Question: ErrorMessage:
'''
err: {
"type": "MongooseError",
"message": "Query was already executed: guilds.findOne({ name: 'Stream Squire' })",
'''
Code:
'''
async function lookUpDB(guildName, lookFor) {
const query = {name: guildName}
const guildModel = await model('guilds', GuildSchema)
const guildFind = guildModel.findOne(
query,
(err, doc) => {
console.log(doc || err)
}
)
return guildFind
}
'''
Database Data:

Goal: I'm trying to make a function that will work anytime I need to find something in the database. Currently getting the error up top when i try to find the prefix. I'm not too familiar with mongoose or mongodb this is a discord bot to I was making to try and learn how to use it
Update:
Guild Schema
'''
const { model, Schema } = require('mongoose')
const GuildSchema = new Schema(
{},
{
strict: false,
versionKey: false,
}
)
module.exports = { GuildSchema, model }
'''
Database:
'''
const mongoose = require('mongoose')
const { logger } = require('../config/pino')
const { config } = require('../config/dotenv')
mongoose.connect(
//removed info
{
useNewUrlParser: true,
useUnifiedTopology: true,
}
)
const { connection: db } = mongoose
db.on('connected', () => {
logger.info('Database connected')
})
db.on('disconnected', () => {
logger.info('Database disconnected')
})
db.on('error', (err) => {
logger.error(err)
})
module.exports = { db }
'''
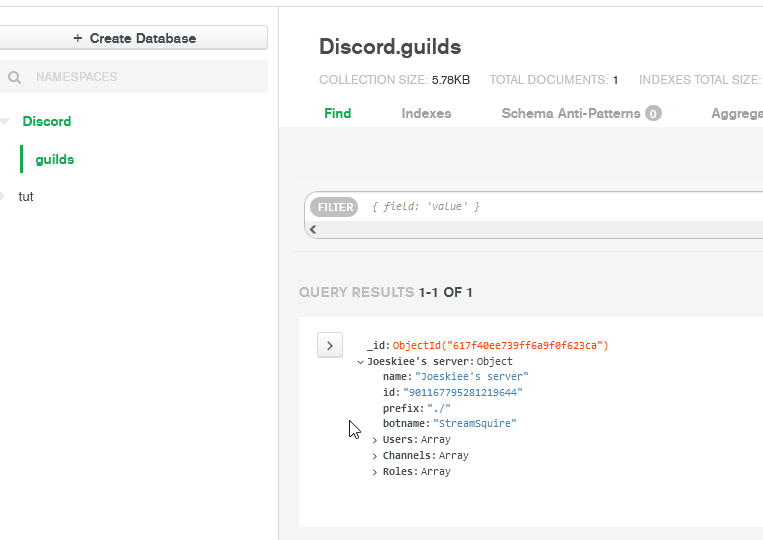
Answer: Okay so, by convention, if you dont already have a Schema file declared create one,something like,
'''
const mongoose = require('mongoose');
const Schema = mongoose.Schema;
const schemaDefinition = {
name: {
type: String,
required: true,
},
botName: {
type: String,
required: true,
},
Users:[{
type: String
}],
//add the rest
}
const GuildSchema = new Schema(schemaDefinition);
module.exports = mongoose.model('guilds', GuildSchema);
'''
And then in your API logic file,export this schema model,
'''
const GuildsModel = require('path to file');
async function lookUpDB(guildName, lookFor) {
const query = {name: guildName}
const guildFind = GuildsModel.findOne(
query,
(err, doc) => {
console.log(doc || err)
}
)
return guildFind
}
'''